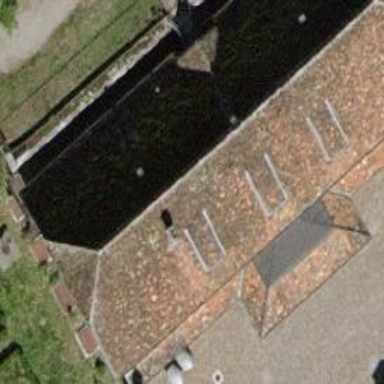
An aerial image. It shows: Winery building.